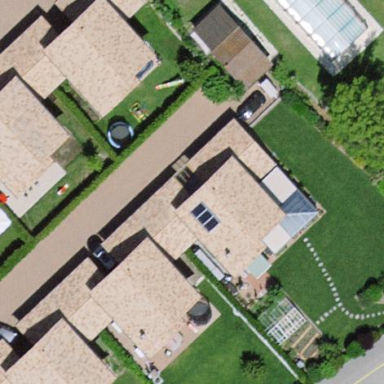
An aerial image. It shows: Semidetached house.